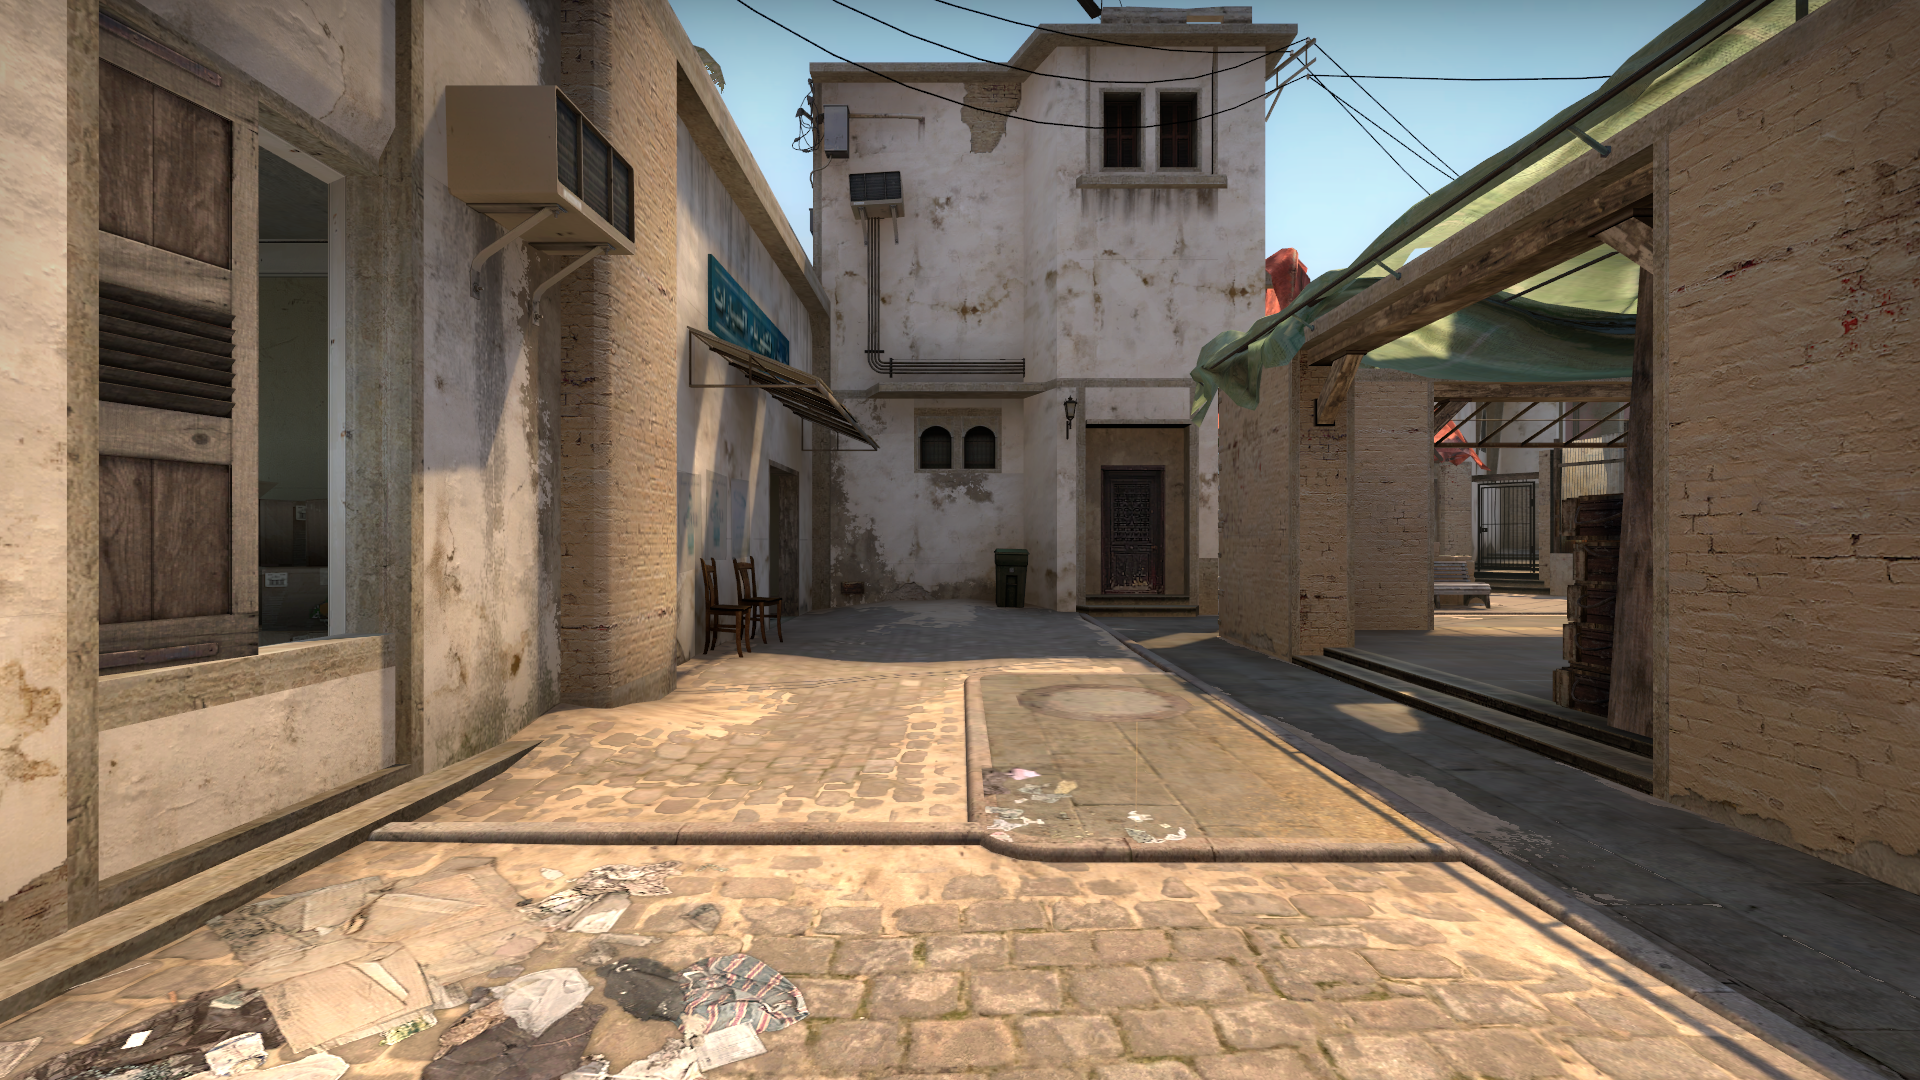
Map: de_mirage